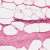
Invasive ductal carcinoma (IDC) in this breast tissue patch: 0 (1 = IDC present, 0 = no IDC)